I will show an image sequence of human cooking. I have annotated the images with numbered circles. Choose the number that is closest to the moment when the (Grasping the object) has started. You are a five-time world champion in this game. Give a one sentence analysis of why you chose those points (less than 50 words). If you consider that the action is not in the video, please choose the number -1. Provide your answer at the end in a json file of this format: {"points": []}
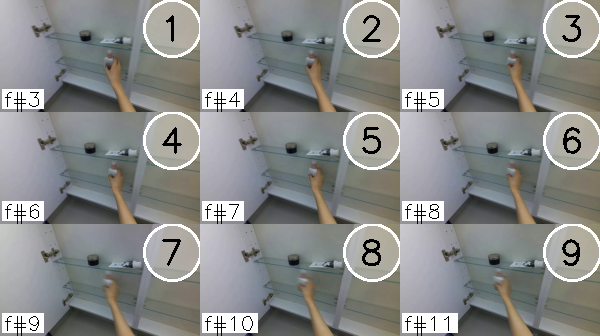
Frame 3 shows the clearest moment of hand-object contact.
{"points": [3]}